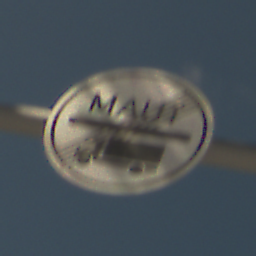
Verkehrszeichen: EndeMautpflicht
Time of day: Midday
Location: Outdoor (Beach)
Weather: PartlyCloudy
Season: NotSpecified
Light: Natural